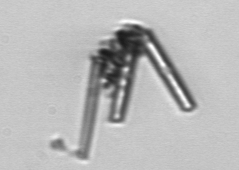
Label: Thalassionema